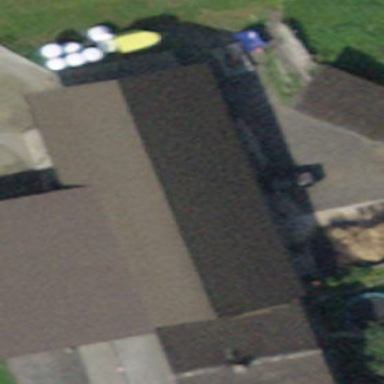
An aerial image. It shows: Farm building.